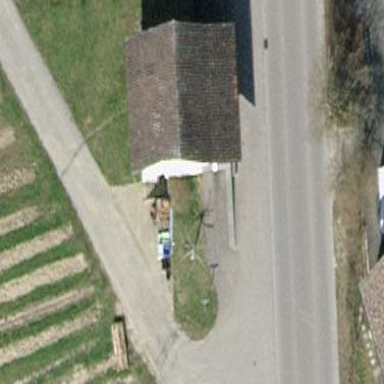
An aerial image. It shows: Hut.